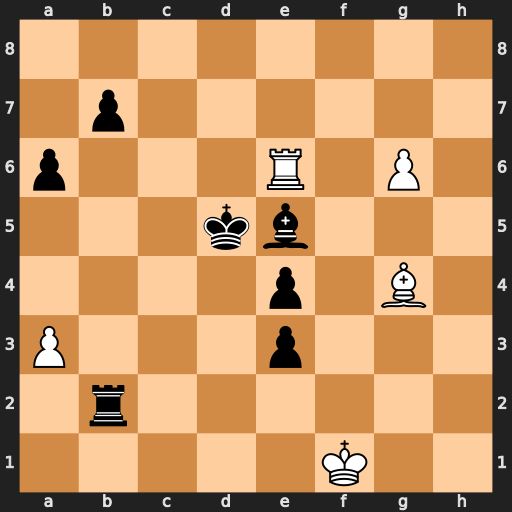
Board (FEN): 8/1p6/p3R1P1/3kb3/4p1B1/P3p3/1r6/5K2
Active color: w
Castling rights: -
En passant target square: -
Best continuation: Rxe5+ Kxe5 g7